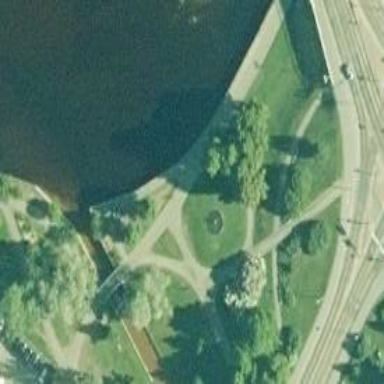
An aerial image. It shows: Historic memorial featuring statue.